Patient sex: M
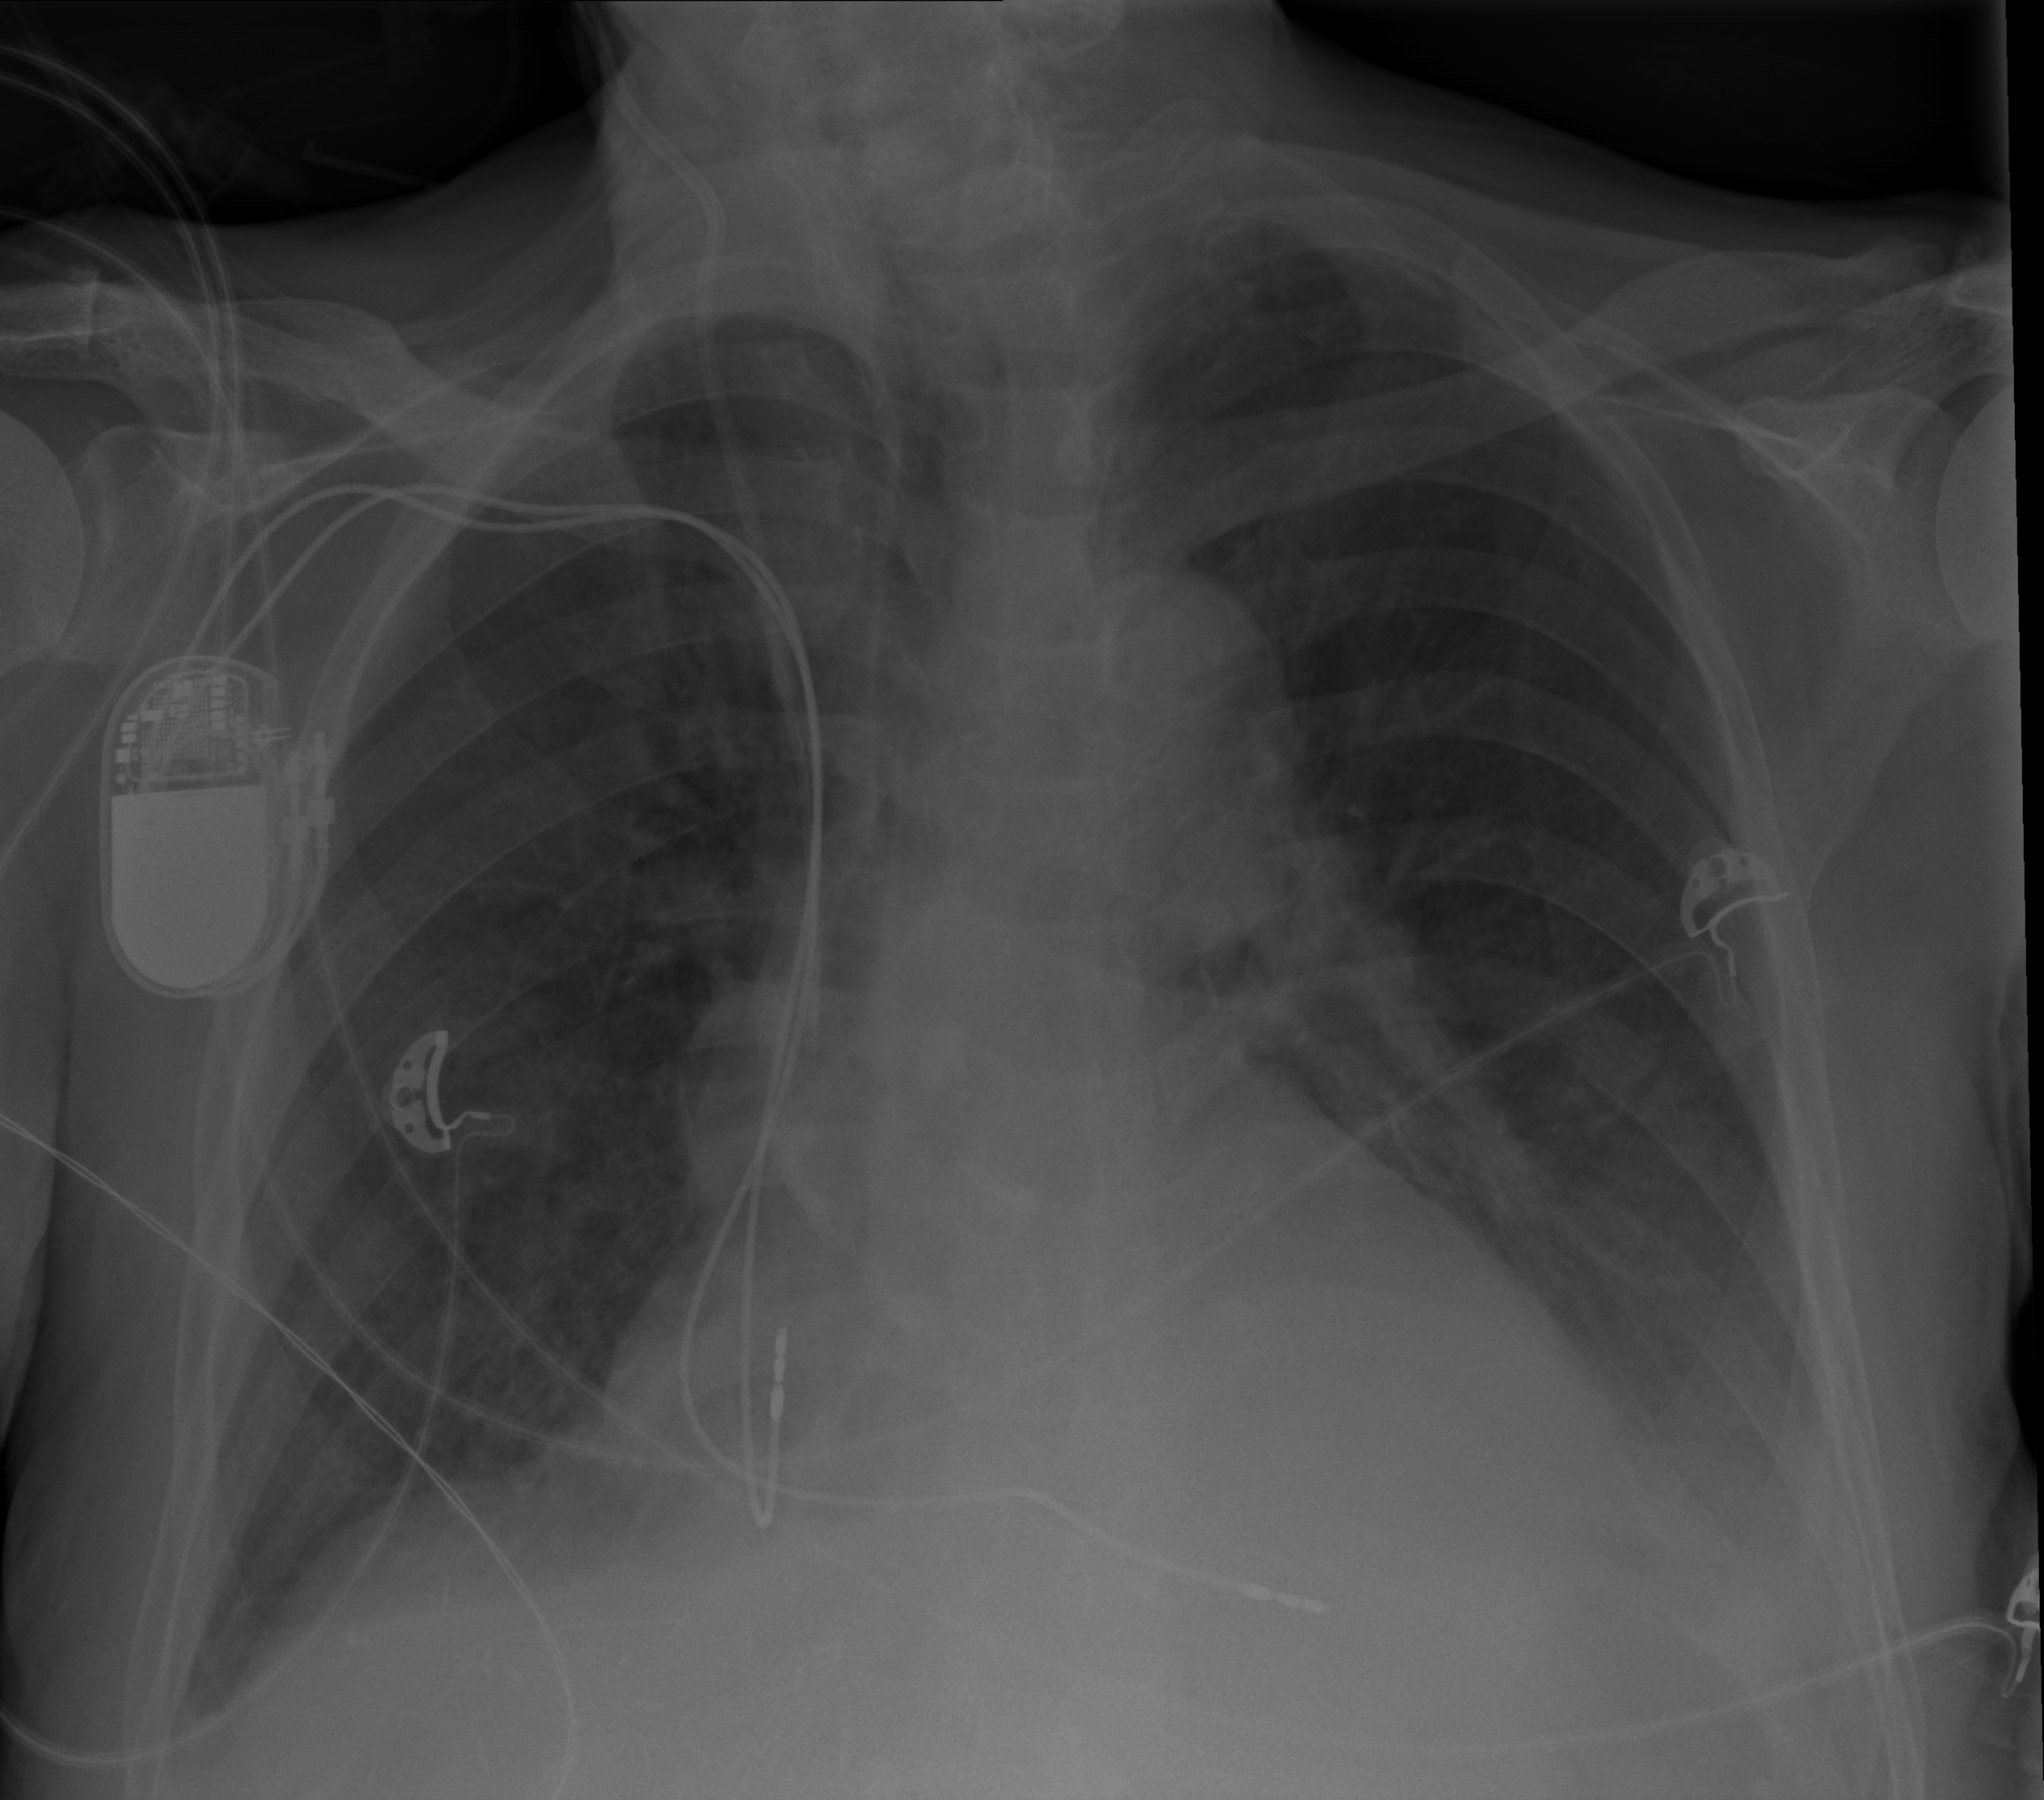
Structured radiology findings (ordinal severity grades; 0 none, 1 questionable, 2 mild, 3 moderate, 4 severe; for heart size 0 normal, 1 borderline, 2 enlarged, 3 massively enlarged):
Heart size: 2
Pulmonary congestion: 2
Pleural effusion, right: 1
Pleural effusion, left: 2
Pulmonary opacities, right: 0
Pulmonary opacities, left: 0
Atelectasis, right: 2
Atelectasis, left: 2